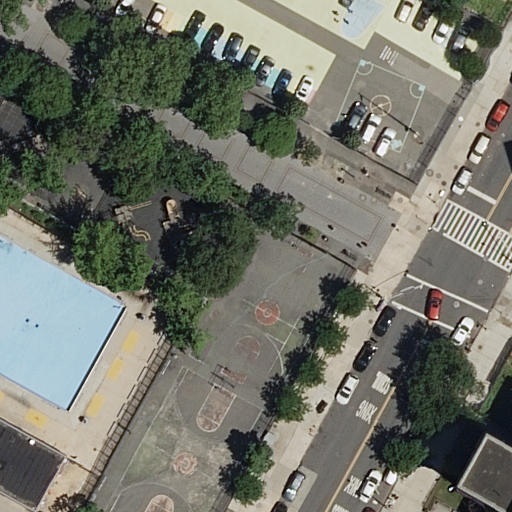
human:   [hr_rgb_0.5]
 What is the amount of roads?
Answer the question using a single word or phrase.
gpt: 5

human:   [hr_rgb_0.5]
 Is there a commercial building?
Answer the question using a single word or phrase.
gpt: no

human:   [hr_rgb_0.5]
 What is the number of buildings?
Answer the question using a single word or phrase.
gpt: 2

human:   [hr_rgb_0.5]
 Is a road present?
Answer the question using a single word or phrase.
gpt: yes

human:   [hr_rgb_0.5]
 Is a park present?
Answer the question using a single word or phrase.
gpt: yes

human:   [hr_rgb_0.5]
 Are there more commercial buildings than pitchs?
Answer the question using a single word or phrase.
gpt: no

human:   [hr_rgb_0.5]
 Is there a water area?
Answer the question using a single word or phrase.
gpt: yes

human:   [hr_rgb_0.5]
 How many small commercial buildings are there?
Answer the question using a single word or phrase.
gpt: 0

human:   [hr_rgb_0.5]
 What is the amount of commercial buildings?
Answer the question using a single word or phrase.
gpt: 0

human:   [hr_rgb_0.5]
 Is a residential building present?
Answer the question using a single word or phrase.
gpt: yes

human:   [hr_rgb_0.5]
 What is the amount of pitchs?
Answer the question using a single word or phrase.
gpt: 1

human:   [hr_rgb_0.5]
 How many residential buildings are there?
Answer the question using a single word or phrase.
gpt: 2

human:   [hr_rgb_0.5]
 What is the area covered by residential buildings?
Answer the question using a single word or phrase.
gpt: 1223m2

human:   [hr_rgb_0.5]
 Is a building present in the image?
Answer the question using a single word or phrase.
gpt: yes

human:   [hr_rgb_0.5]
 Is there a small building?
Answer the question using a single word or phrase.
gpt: no

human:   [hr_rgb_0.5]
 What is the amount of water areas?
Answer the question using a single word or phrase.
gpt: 1

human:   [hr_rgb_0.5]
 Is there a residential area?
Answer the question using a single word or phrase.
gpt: yes

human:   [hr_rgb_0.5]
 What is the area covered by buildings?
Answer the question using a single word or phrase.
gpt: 1223m2

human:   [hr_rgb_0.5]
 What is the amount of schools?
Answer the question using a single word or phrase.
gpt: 1

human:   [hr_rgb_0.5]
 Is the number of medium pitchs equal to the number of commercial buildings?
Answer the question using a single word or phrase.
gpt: no

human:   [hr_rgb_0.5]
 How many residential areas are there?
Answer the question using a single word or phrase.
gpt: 1

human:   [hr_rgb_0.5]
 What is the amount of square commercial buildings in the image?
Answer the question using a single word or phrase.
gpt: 0

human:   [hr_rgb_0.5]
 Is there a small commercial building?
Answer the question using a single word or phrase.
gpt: no

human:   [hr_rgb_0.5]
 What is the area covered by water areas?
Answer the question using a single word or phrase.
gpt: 570m2

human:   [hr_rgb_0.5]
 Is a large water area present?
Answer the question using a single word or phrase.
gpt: yes

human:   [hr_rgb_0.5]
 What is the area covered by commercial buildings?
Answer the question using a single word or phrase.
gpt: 0m2

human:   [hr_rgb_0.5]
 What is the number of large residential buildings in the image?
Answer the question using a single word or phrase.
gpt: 1

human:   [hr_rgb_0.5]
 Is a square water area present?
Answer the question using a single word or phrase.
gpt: no

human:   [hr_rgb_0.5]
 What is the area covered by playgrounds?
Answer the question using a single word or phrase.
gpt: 72m2

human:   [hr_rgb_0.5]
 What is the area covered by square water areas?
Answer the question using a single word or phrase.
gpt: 0m2

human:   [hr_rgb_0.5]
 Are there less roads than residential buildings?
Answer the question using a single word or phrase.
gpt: no

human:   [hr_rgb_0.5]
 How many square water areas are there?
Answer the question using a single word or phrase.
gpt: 0

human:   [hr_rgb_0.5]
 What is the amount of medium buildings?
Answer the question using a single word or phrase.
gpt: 1

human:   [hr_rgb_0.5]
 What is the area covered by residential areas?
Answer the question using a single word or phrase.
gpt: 4906m2

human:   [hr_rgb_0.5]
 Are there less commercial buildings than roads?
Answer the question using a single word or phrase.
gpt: yes

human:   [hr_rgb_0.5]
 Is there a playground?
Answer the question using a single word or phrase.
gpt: yes

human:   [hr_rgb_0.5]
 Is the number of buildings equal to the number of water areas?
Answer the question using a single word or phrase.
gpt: no

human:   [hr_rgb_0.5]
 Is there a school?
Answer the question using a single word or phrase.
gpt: yes

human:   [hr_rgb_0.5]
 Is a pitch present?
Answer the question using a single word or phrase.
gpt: yes

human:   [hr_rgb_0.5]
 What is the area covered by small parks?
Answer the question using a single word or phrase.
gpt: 0m2

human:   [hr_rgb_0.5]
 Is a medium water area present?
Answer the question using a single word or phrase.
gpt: no

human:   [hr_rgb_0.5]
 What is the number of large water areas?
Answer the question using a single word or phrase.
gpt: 1

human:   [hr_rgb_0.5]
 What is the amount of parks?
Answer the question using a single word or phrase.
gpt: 1

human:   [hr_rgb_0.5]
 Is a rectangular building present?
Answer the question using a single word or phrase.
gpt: no

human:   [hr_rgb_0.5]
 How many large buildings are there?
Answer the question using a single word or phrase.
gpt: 1

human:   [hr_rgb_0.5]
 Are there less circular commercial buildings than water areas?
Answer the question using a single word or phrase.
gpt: yes

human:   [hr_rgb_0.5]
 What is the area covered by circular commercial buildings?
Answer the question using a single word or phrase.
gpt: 0m2

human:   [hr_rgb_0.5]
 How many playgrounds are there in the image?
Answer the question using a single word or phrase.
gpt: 1

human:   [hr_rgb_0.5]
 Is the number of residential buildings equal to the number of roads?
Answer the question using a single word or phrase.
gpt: no

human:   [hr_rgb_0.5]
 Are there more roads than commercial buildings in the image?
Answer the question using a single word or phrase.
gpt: yes

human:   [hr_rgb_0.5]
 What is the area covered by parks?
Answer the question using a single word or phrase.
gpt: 3452m2

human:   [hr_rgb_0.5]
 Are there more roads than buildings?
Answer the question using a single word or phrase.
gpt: yes

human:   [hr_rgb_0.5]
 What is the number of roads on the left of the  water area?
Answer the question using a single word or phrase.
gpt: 0

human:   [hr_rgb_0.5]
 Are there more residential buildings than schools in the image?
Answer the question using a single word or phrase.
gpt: yes

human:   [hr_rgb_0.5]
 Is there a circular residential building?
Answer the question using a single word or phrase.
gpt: no

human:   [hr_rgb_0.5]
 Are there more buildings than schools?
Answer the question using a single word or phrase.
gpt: yes

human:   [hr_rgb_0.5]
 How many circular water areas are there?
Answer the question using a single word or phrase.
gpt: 0

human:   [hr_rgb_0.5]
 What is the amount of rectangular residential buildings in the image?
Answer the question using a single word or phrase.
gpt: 0

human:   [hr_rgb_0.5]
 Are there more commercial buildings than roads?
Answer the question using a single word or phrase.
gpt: no

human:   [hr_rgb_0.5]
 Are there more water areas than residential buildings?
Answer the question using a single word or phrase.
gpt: no

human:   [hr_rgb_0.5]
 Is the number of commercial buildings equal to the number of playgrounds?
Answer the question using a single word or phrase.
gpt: no

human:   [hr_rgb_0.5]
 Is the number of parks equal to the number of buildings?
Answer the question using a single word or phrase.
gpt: no

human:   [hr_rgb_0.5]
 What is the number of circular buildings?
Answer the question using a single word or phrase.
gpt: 0

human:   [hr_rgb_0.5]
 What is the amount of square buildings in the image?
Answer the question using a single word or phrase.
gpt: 0